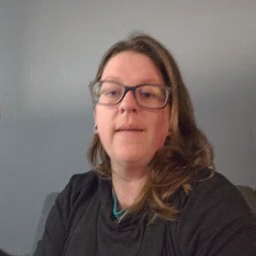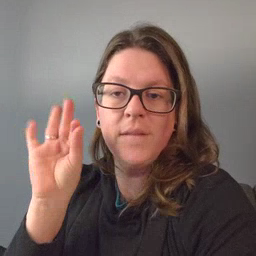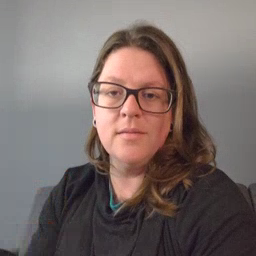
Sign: find